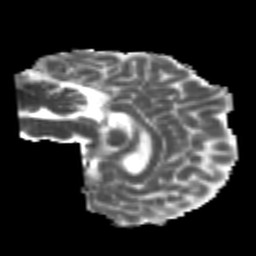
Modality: MD
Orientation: sagittal
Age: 21
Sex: female
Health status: healthy
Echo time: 0.074 s